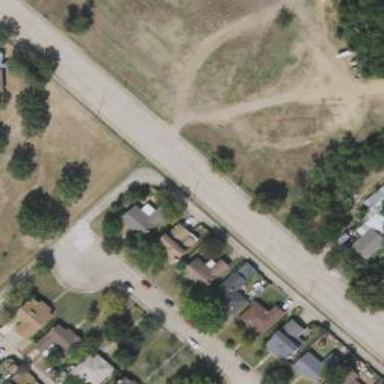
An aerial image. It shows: Alley classified as service road.